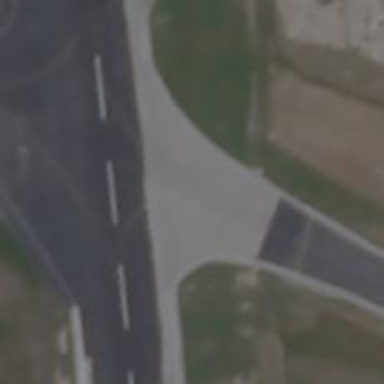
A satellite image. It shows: View of taxiway at the airport.